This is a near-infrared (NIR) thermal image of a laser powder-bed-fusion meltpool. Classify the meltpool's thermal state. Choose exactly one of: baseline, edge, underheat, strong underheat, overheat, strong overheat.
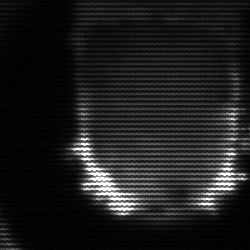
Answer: baseline